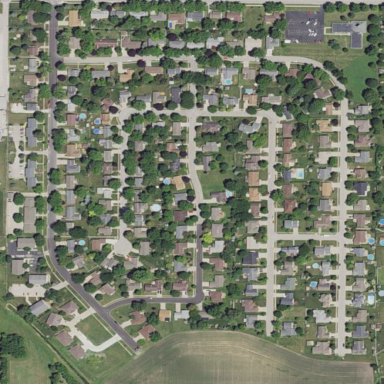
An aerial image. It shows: Neighborhood.